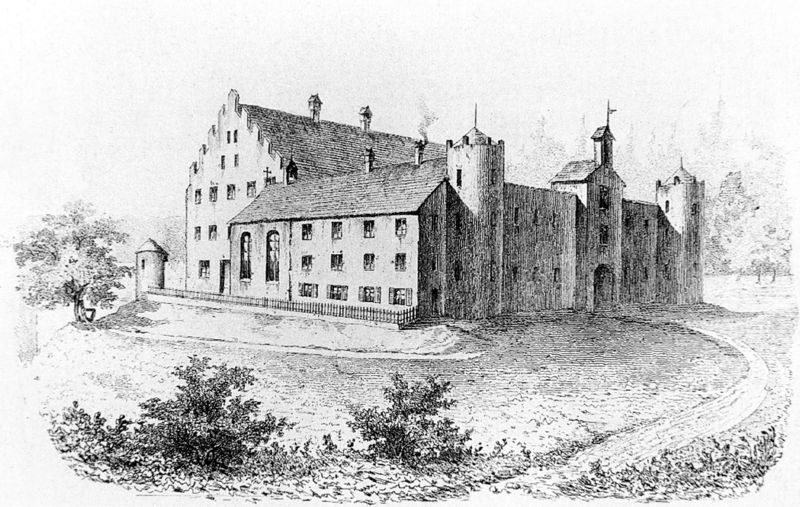
Titel: Schloß Igling (Zustand vor der Restaurierung)
Künstler: Arnold Zenetti
Institution: (Seriendruck)
Schlagwörter: baum, berg, blätter, dunkel, himmel, laub, schatten, weiß, bäume, grün, landschaft, äste, fenster, grau, hell, hintergrund, licht, schwarz, strasse, zeichnung, anlage, dach, gebäude, gras, haus, park, rasen, schloss, weg, wiese, zaun, architektur, spitze, erde, gräser, hügel, natur, weide, zweige, busch, büsche, gebüsch, kirche, pfad, qualm, rauch, sträucher, wege, england, wald, anhöhe, fensterläden, kamin, kamine, rund, schornstein, turm, garten, sommer, papier, ansicht, fahnen, fassade, fassaden, perspektive, fahne, abhang, hang, dächer, giebel, mauer, schornsteine, dunst, grafik, graphik, gartenzaun, hof, rundbogen, böschung, romantik, fahnenmast, tor, zinnen, unscharf, schlote, eingang, wohnhaus, burg, landstrasse, bayern, kloster, kreuz, türmchen, türme, festung, druck, druckgraphik, schwarz-weiss, druckgrafik, radierung, stich, lithografie, aquatinta, gemäuer, kurve, anwesen, gutshof, mauern, landhaus, romantisch, kapelle, graben, einfahrt, geschosse, anfahrt, kupferstich, obstbaum, stockwerke, ensemble, mittelalterlich, landsitz, riss, gemütlich, sicher, satteldächer, durchfahrt, rundtürme, rundbogenfenster, spitzgiebel, bogenfenster, komplex, ecktürme, dachreiter, hecken, ansitz, stufengiebel, zinnengiebel, bewohnt, burganöage, cktürme, feste, gebäudekomplex, grünwald, obatgarten, stichh, südseite, wachtturm, wachturm, wachtürme, wirtschaftsgebäude, hofgut, 19. jahrhundert, etor